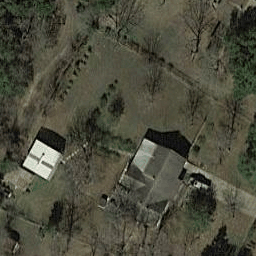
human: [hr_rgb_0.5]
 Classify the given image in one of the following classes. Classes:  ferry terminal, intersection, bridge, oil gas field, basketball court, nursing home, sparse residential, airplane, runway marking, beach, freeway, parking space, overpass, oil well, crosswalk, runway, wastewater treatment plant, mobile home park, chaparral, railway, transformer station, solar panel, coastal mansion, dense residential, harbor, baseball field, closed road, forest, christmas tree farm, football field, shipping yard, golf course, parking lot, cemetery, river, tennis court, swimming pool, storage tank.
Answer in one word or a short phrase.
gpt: sparse residential